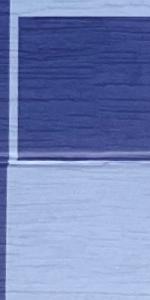
Label: Empty